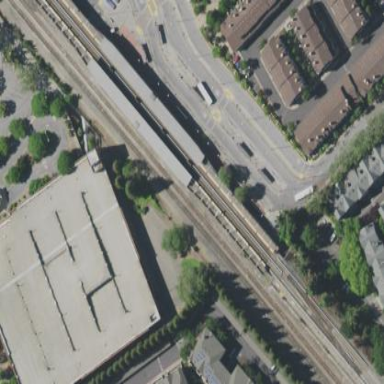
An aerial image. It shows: Train station building.